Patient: sex M, age 70
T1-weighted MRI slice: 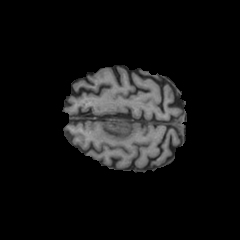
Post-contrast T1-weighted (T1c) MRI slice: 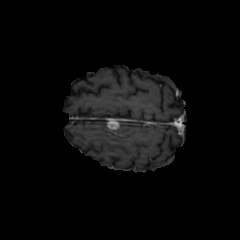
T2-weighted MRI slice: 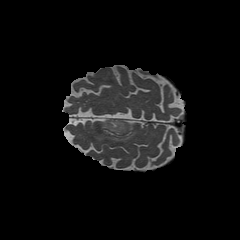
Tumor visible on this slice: yes
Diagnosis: Glioblastoma, IDH-wildtype
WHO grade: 4